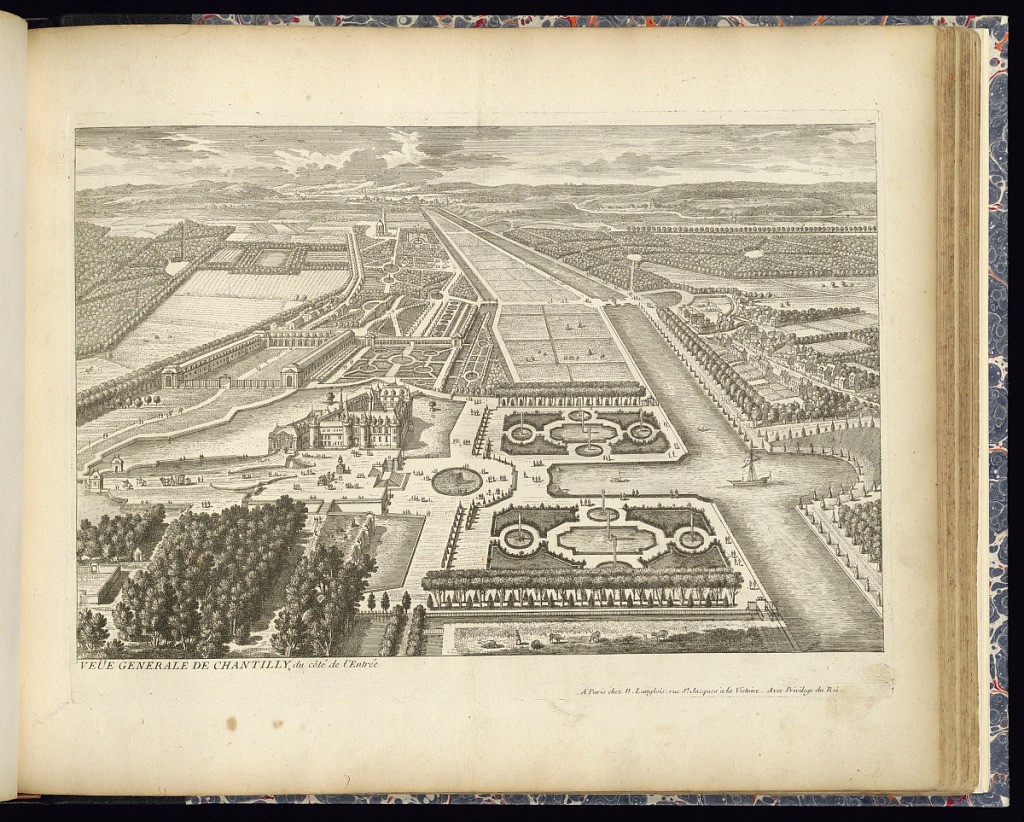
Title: VEÜE GENERALE DE CHANTILLY du côté de l’Entrée
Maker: Adam Perelle, French, 1638 – 1695
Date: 1680–1703
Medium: Etching on laid paper
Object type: Print
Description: Bird's eye view of the chateau of Chantilly with its gardens, fountains, basins, and surrounding landscape. Figures within the grounds and animals in the foreground. The plate is titled.